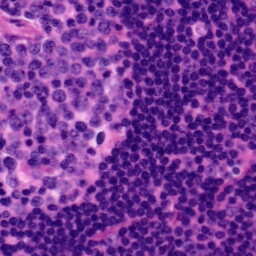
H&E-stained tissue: Tonsil